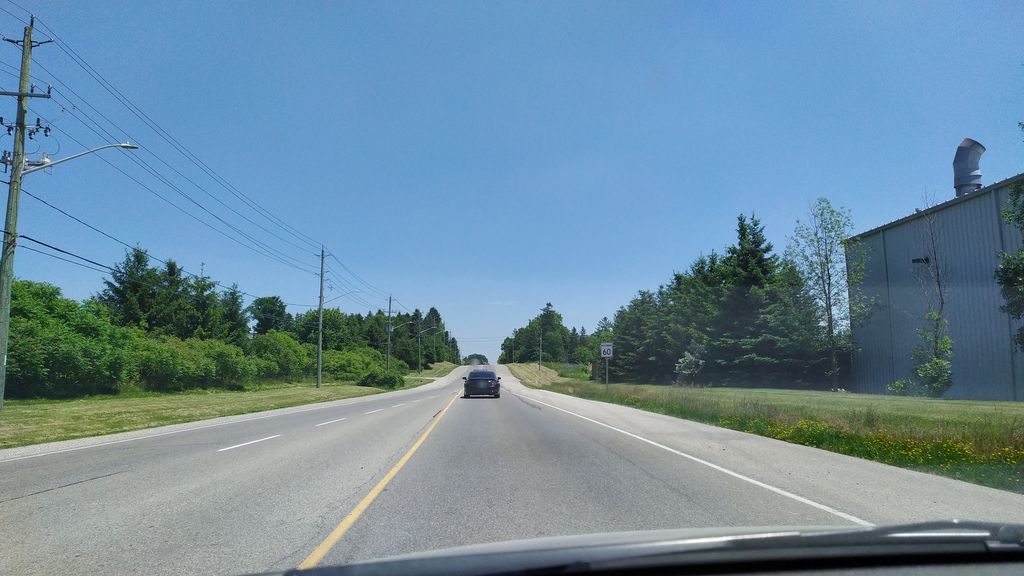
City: kitchener-waterloo